Question: Interesting inheritance for EF code first. Do you think there is a mapping strategy that can make this work?
So I have a base abstract class called "Animal" and 3 derived classes from the Animal class, Fish, Dog, and UnknownAnimal. Animal class has a SQL table of its own, Fish and Dog has SQL table Fish and Dog respectively. UnknownAnimal does not have any extra fields so there is no need a SQL table for this class. To make it a bit easier, Animal SQL Table has a discriminator column (TypeName) to determine the Animal type.
The codes and a picture of the SQL tables is below. It is neither TPH or TPT but a mixture. The only solution I see is to make it TPT, by creating a SQL table "UnknownAnimal" and point UnknownAnimal Class to use this table. But I do not want to approach this way since UnknownAnimal does not have any extra property and is taking up space in the SQL server (not much).
Code for full test project with integration Nunit test and even database .bak file.
<URL>
I tried TPT but that required an extra UnknownAnimal SQL table. That mean if I have another class like UnknownAnimal (inherit from Animal but has no extra property) then I have to create a new table for it. One easy approach would be have a discriminator field called something like TypeName in the Animal SQL Table and let that determine class type. But then I don't want to use TPH because if there are more animal type with new property unique for that animal (like elephant with property like TrunkLength) then we have to create a new column in the Animals SQL table which I don't want to go this path unless there are no possible way.
So I want to combine both TPH and TPT which use discriminator field (TypeName) to determine class type and extra table for the animal's extra properties unique for that class. I want to use Code First and do not want to use any EDMX file for this.
I wonder if there are any good approach for this currently with EF Code First. Thank you for your helps in advance.
'''
public interface IEntity2
{
string Creator { get; set; }
}
public interface IEntity
{
int Id { get; set; }
string DisplayName { get; set; }
}
[Table("Animals")]
public abstract class Animal : IEntity, IEntity2
{
public virtual int Id { get; set; }
public virtual string DisplayName { get; set; }
public virtual int TotalLegs { get; set; }
public string Creator { get; set; }
}
[Table("UnknownAnimals")]
public class UnknownAnimal : Animal
{
int test { get { return 1; } }
}
[Table("Fishes")]
public class Fish : Animal
{
public virtual int WaterType { get; set; }
}
[Table("Dogs")]
public class Dog : Animal
{
public virtual int FurLength { get; set; }
}
'''
The database diagram is:

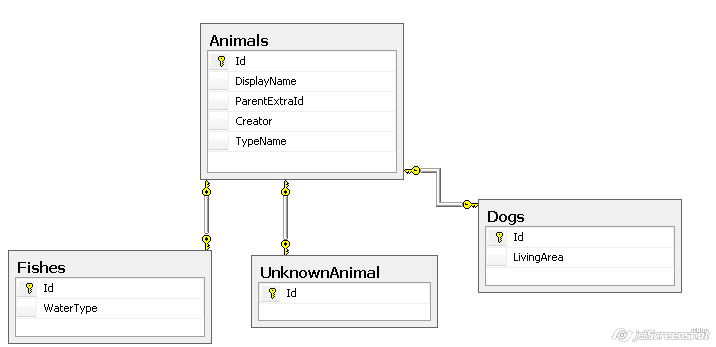
Answer: Somehow it does not seem right to have a class 'UnknownAnimal' (although I realize it's just an abstraction of your real life code). Semantically, an unknown animal is an 'Animal' but it hasn't got a type (yet?). It might be a better reflection of reality to just store it as an 'Animal', by making the 'Animal' class not abstract. Doing so, you don't need an 'UnknownAnimal' table and the discriminator column is still not required.
But you will never be able to get 'UnknownAnimal's only from the database easily, because 'context.Animals.OfType<Animal>()' returns all animals. [Personally, I prefer only the leaves of an inheritance tree to be concrete types, but that may be some congenital mental defect.]
For me, the question would be: is 'UnknownAnimal' a type in its own right? If so, use the type and take a relatively useless table for granted (it may develop its own fields later on). If not, inheritance is probably not the right model here and you should use composition (which some argue is better than inheritance).